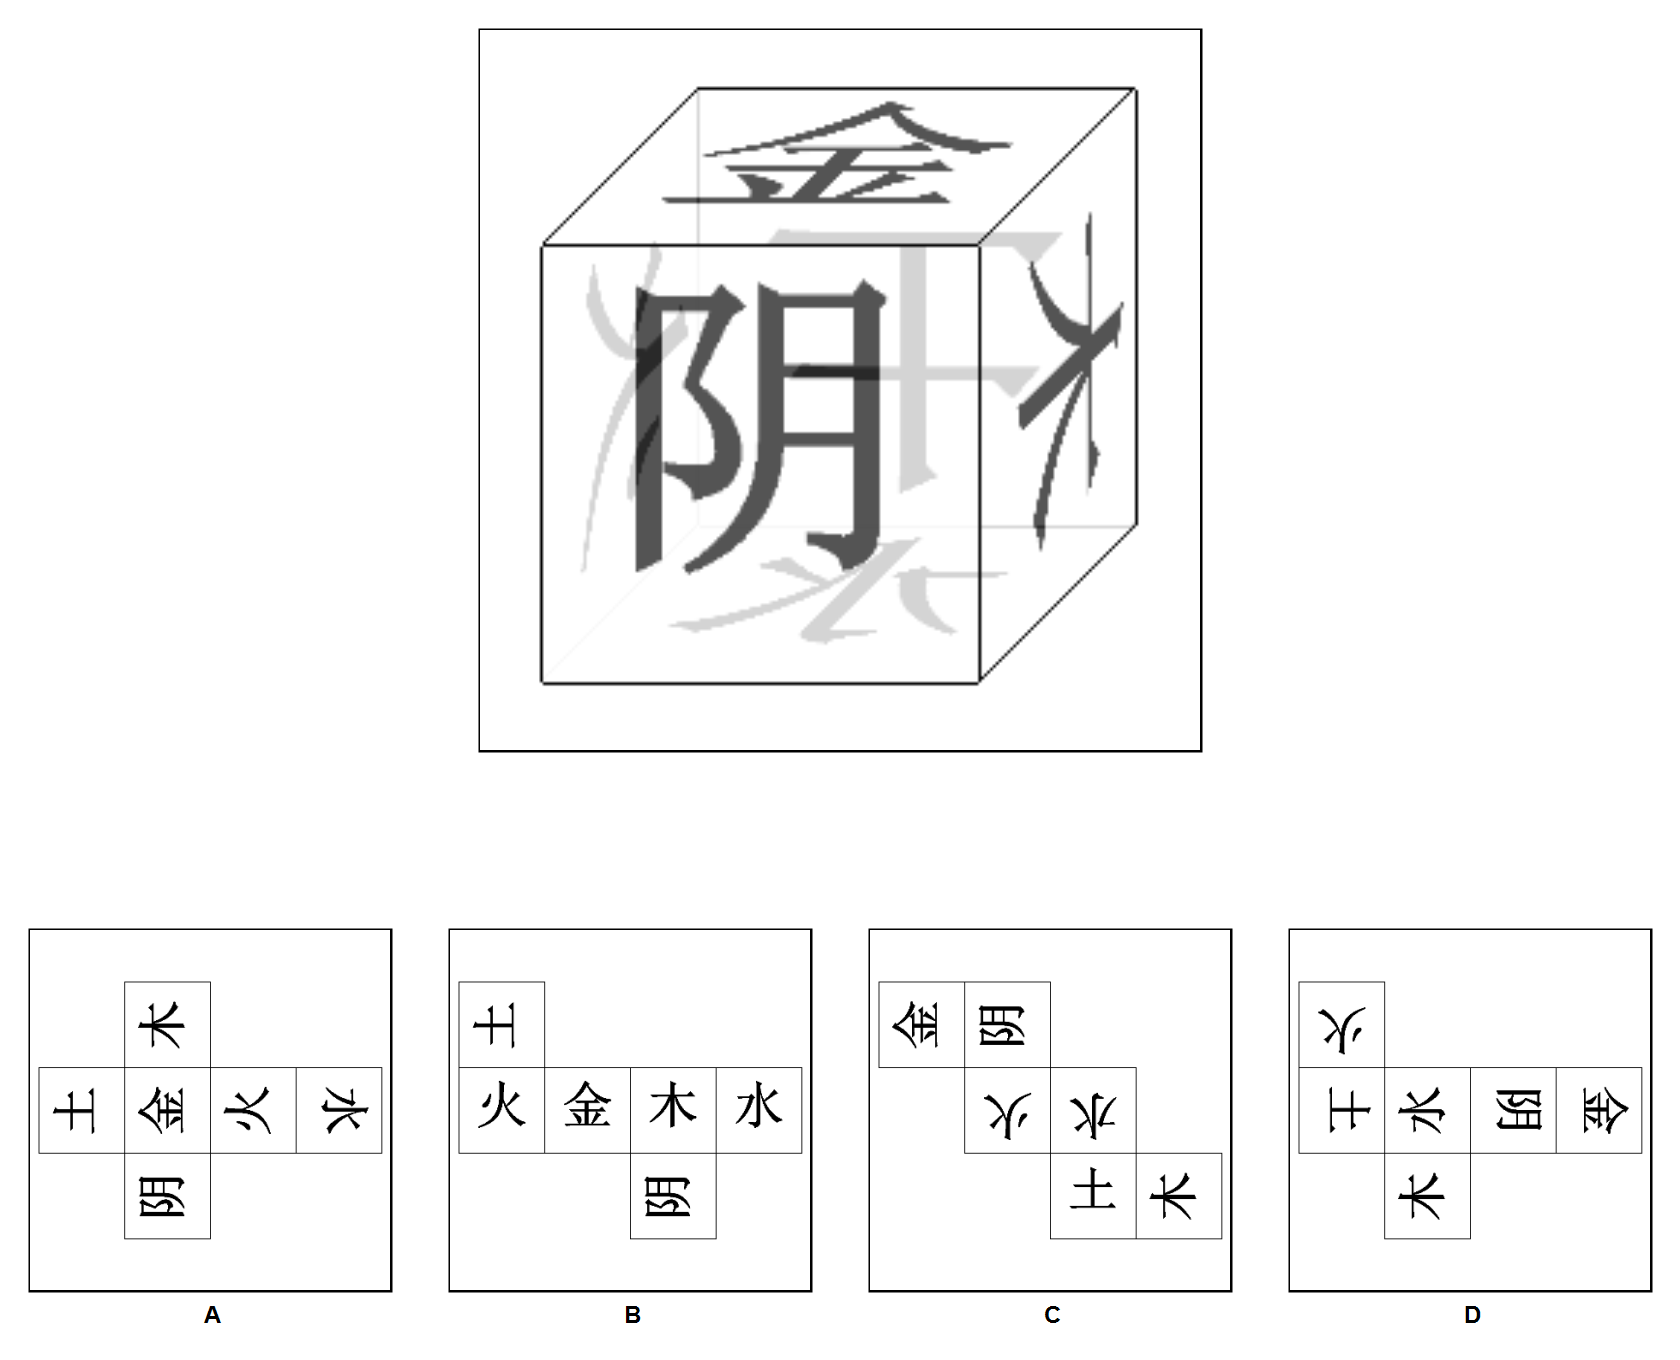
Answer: A